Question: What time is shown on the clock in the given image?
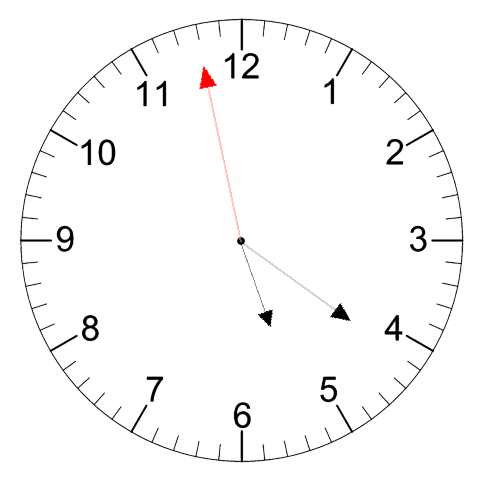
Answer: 05:20:58